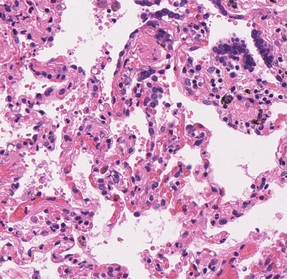
Tumor epithelial tissue: no
Tumor-associated stroma tissue: no
Normal tissue: yes